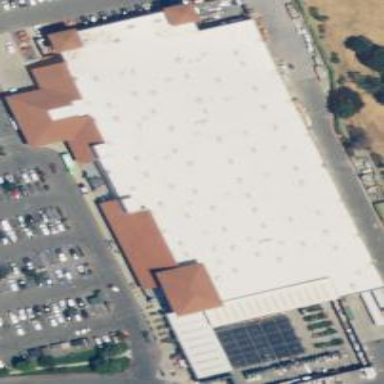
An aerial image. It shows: Retail building.